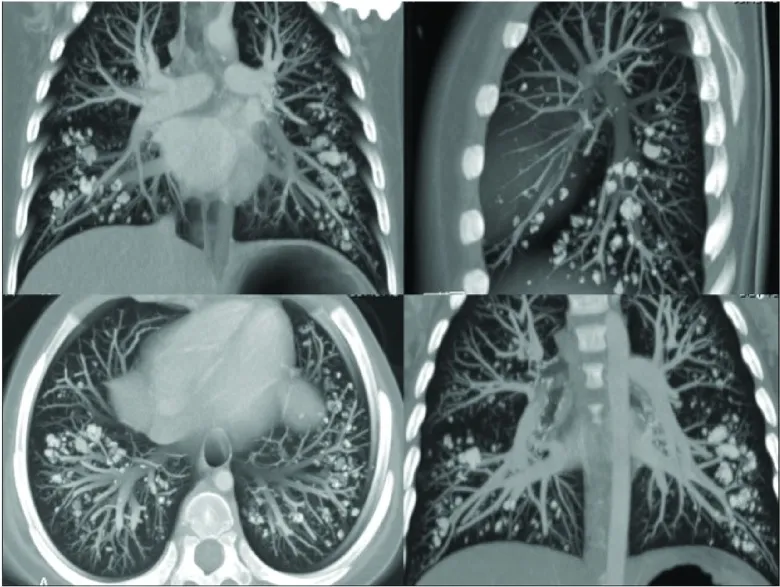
Thorax CT scan: pulmonary alveolar calcification.
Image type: radiology (ct)